Question: I have a gridview in which I display file names getting from Database. I have made the file name as a link button in my gridview.
'''
<asp:GridView ID="gdvMainList" runat="server" CssClass="Grid"
AutoGenerateColumns="False" DataSourceID="dtsFilesUploaded"
AllowPaging="True" DataKeyNames="Id" SkinID="PagedGridView" AllowSorting="True"
onrowediting="gdvMainList_RowEditing" OnRowDataBound="gdvMainList_RowDataBound" onrowupdating="gdvMainList_RowUpdating" onrowcommand="gdvMainList_RowCommand">
<Columns>
<asp:TemplateField HeaderText="File Name" SortExpression="FileName">
<ItemTemplate>
<asp:LinkButton ID="lbFileName" runat="server" Text='<%# Bind("FileName") %>' OnClick="OpenFile" CausesValidation="false"></asp:LinkButton>
</ItemTemplate>
</asp:TemplateField>
<asp:TemplateField HeaderText="Uploaded On" SortExpression="CreatedDateTime">
<ItemTemplate>
<asp:Label ID="lblCreatedDate" runat="server" Text='<%# Bind("CreatedDateTime") %>'></asp:Label>
</ItemTemplate>
</asp:TemplateField>
<asp:TemplateField HeaderText="Category" SortExpression="glCategoryId">
<ItemTemplate>
<asp:Label ID="lblglCategoryId" runat="server" Text='<%# Bind("GeneralLookup.LookupItem") %>'></asp:Label>
</ItemTemplate>
<EditItemTemplate>
<asp:DropDownList ID="ddlglCategoryId" runat="server" CssClass="textEntry2" DataSourceID="dtsglCategoryId" DataTextField="LookupItem" DataValueField="Id" AppendDataBoundItems="true" Width="120px">
</asp:DropDownList>
</EditItemTemplate>
</asp:TemplateField>
<asp:BoundField DataField="Description" HeaderText="Description" SortExpression="Description" />
<asp:BoundField DataField="CreatedBy" HeaderText="Created By" Visible="false" />
</Columns>
</asp:GridView>
'''
The link button has a method Onclick="OpenFile" and the code of Open file is:
'''
protected void OpenFile(object sender, EventArgs e)
{
LinkButton btn = (LinkButton)sender;
string fileName = btn.Attributes["FileName"].ToString();
//string path = Server.MapPath(".") + "\Files\" + fileName;
string path = Server.MapPath("~") + "Upload\" + this.fileUpload.FileName;
if (File.Exists(path))
{
Response.AppendHeader("content-disposition", "filename=" + fileName);
string type = "Application/word";
if (type != "")
Response.ContentType = type;
Response.WriteFile(path);
Response.End();
}
else
{
}
}
'''
Now the problem is, this code does not work in update panel and works very fine without update panel. That's why I am trying to add these lines to make a post back.
'''
<Triggers>
<asp:PostBackTrigger ControlID="btnFileUploadSave" />
<asp:PostBackTrigger ControlID="lbFileName" />
'''
Control Id btnFileUploadSave is another image button in my file that is being used to upload file. Because upload file was also not possible in update panel without this.
Anyway when I run this code, the following exception occurs:
'''
Server Error in '/' Application.
'''
A control with ID 'lbFileName' could not be found for the trigger in UpdatePanel 'upAttachFile'.
Description: An unhandled exception occurred during the execution of the current web request. Please review the stack trace for more information about the error and where it originated in the code.
Exception Details: System.InvalidOperationException: A control with ID 'btnOpenFile' could not be found for the trigger in UpdatePanel 'upAttachFile'.
Please help if anyone can. I have wasted a lotttttttttttttt of my time on this.
Here is the GUI of my aspx page:

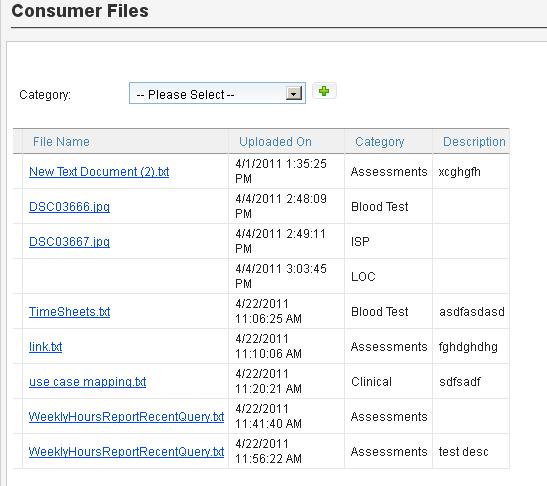
Answer: I found another alternative for this. I open a new page using window.open() on clicking my link button. That solved the problem.